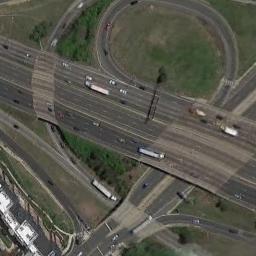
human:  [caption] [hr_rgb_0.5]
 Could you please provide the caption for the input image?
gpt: Many cars are on the overpass .

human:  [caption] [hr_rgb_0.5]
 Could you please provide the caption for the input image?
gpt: The intricated overpasses is over the roads on the lawn .

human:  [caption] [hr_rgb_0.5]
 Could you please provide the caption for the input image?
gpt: The overpass is next to the grass with some cars .

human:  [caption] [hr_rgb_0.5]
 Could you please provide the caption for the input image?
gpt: There are four large trucks on the overpass .

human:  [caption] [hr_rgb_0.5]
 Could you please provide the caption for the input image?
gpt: There are green meadows around the overpass .